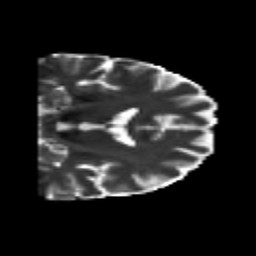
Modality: T2w
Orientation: coronal
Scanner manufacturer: siemens
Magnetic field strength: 3 T
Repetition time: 6.8 s
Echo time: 0.093 s